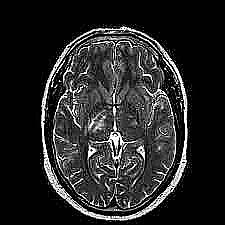
Label: notumor